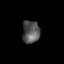
Tissue: prostate
Cell type: Epithelial cells
Senescence score: 0.2941
Nuclear area (px): 383
Mean DAPI intensity: 85.977